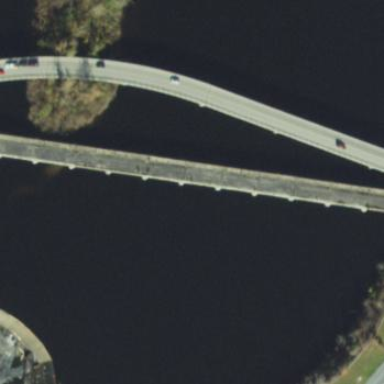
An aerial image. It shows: Abandoned bridge.